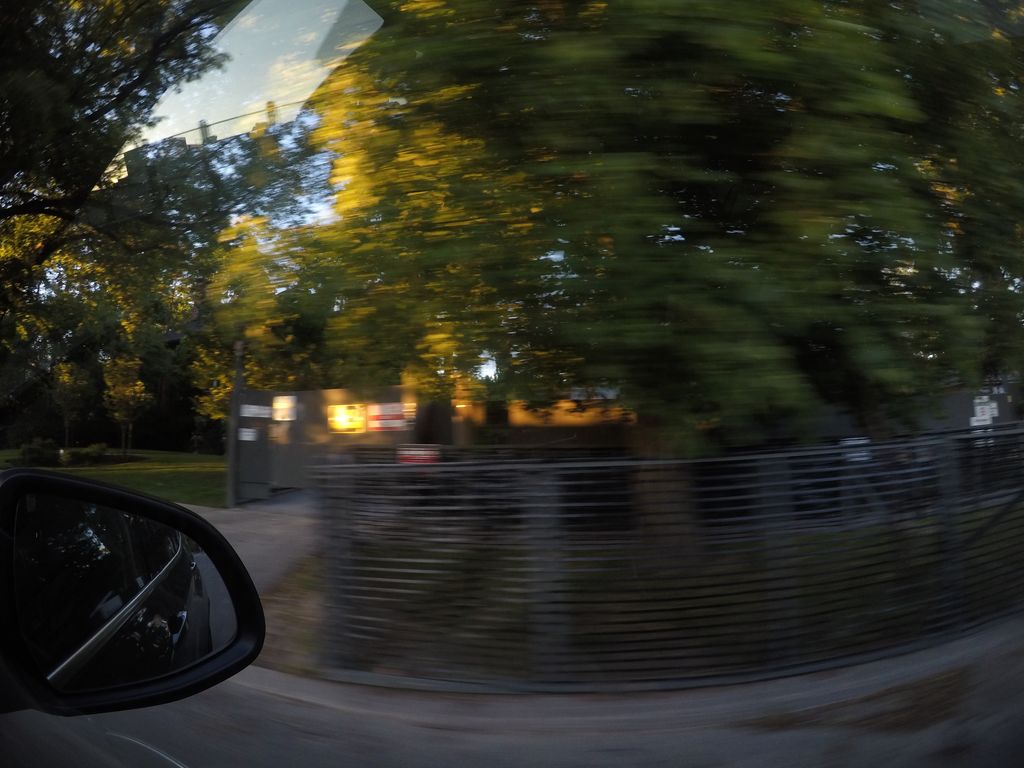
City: toronto